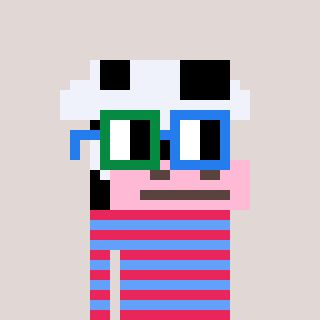
a pixel art character with square green and blue glasses, a cow-shaped head and a blue-colored body on a warm background